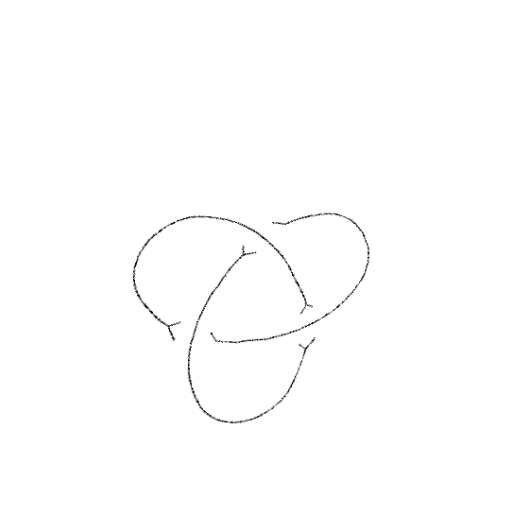
Crossing number: 3